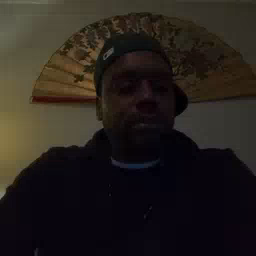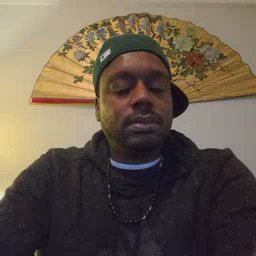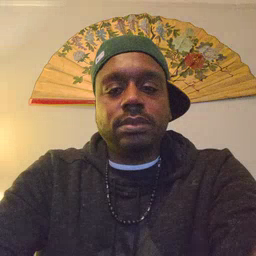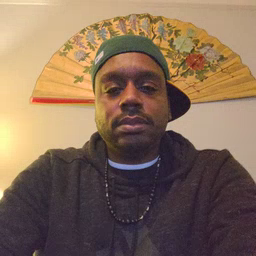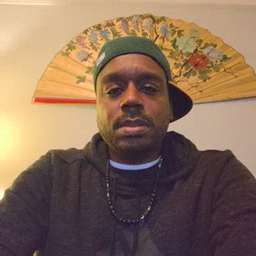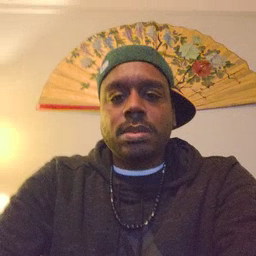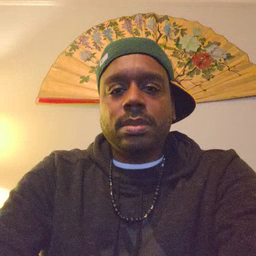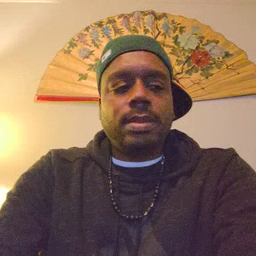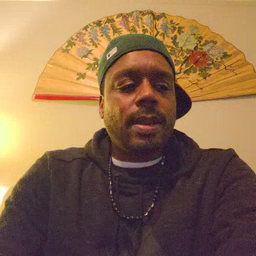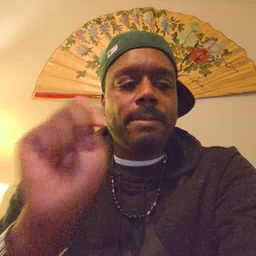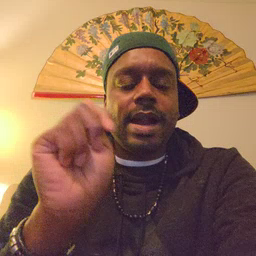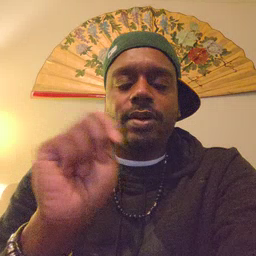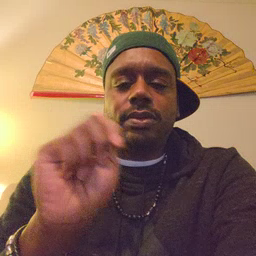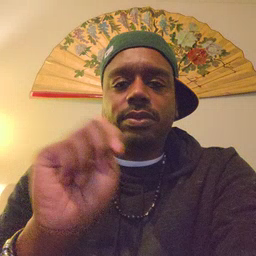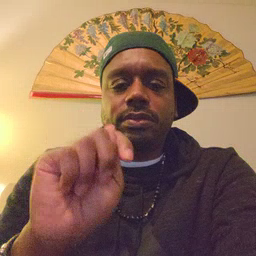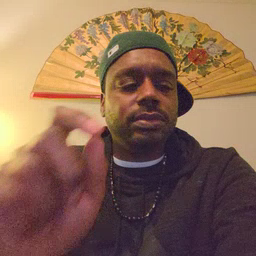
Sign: potty